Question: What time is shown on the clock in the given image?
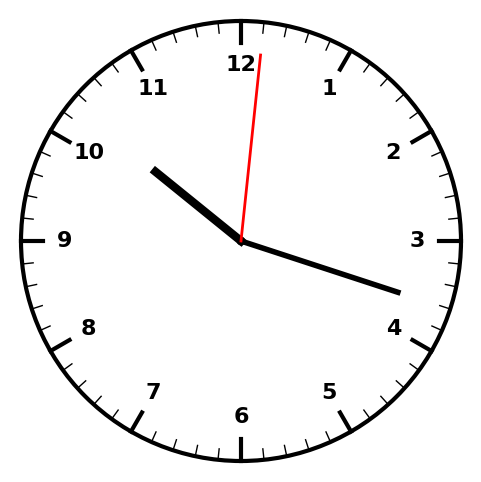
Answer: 10:18:01